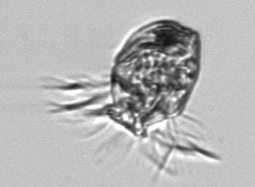
Label: Strombidium_morphotype1